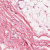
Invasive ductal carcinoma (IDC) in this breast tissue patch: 0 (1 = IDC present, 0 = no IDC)